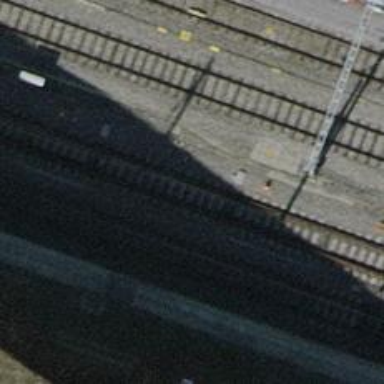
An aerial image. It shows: Single railway track with electrified contact line.